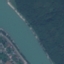
Land use / land cover: River